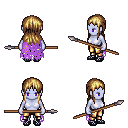
a pixel art fantasy rpg character, female body template, dark elf, purple skin, maroon tattered cape, gold greaves, blonde unkempt hairstyle, ghillies, spear, four views (front, back, left, right), 2x2 character sprite sheet, small pixel art, hard edges, no anti-aliasing